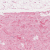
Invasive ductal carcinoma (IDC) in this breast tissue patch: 0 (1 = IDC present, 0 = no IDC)